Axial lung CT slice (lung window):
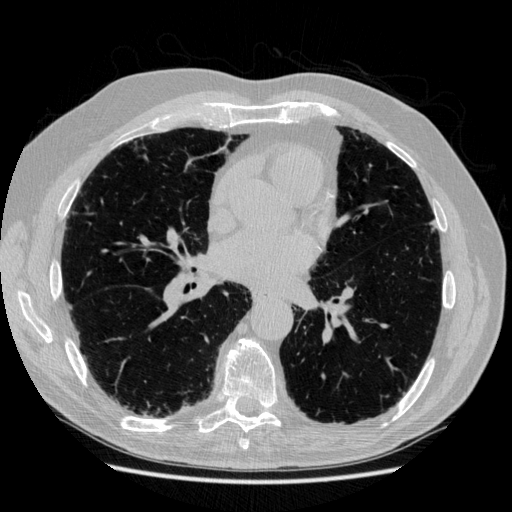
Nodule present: no